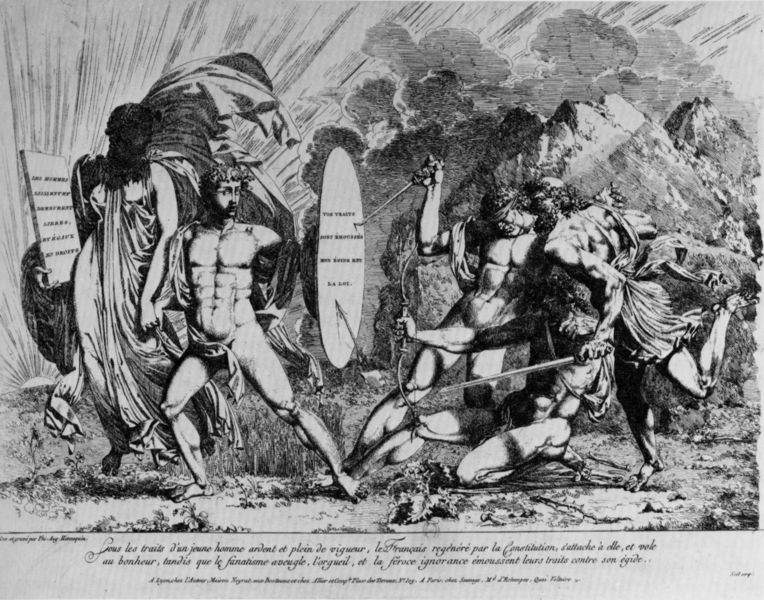
Titel: Le Francais regénéré par la Constitution, Die Erneuerung Frankreichs durch die Verfassung
Künstler: Philippe Auguste Hennequin
Standort: Paris
Institution: Bibliothèque Nationale.
Schlagwörter: akt, angriff, baum, berg, dunkel, felsen, himmel, kampf, kopf, kämpfer, körper, laub, lendenschurz, mann, nackt, schatten, umhang, weiß, wolken, akte, bäume, landschaft, menschen, bewegung, frankreich, frau, grau, hell, kleider, licht, männer, schwarz, zeichnung, gras, hund, hunde, tuch, wiese, bart, gesichter, arm, arme, augen, falten, federn, mensch, stehen, stein, stirnband, sonnenaufgang, weide, wind, rauch, sonne, gewand, stoff, gewänder, klassizismus, rechts, pferde, beine, fell, schwung, sprung, bein, holzschnitt, schrift, bogen, haltung, laufen, afrika, berge, fels, gebirge, gipfel, steinf, grafik, graphik, linien, französisch, schlacht, sturm, unwetter, wetter, men, karikatur, tafel, kraft, muskeln, trennung, inschrift, faltenwurf, halbnackt, nackte, waden, oberkörper, mittellinie, schild, antike, blind, buch, links, strahlen, druck, schnitt, schwarz-weiß, schraffur, radierung, stich, seite, attacke, illustration, revolution, schwert, schwerter, text, waffen, dynamik, beschriftung, allegorie, kranz, mythologie, göttin, kämpfen, antik, man, sky, toga, kniend, fall, krieger, dornen, hills, mountain, lanzen, speer, drawing, kupferstich, umhüllt, verbunden, verschleiert, rückzug, fabric, köcher, pfeil, pfeile, legende, heroen, abwehr, ink, schilde, schrifttafel, ground, verteidigung, pencil, tafeln, wilde, shield, götting, schiessen, schrifttafeln, kamf, sixpack, eingeborene, füße fuß, halbieren, hälte, indios, kupfertstich, verteidigen, kampr, words, mannen